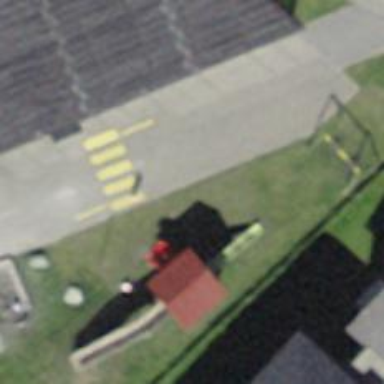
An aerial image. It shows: Playground area for leisure activities on the land.